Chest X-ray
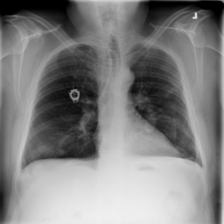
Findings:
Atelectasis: negative
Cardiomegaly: negative
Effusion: positive
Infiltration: negative
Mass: negative
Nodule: positive
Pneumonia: negative
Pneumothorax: negative
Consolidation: negative
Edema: negative
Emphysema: negative
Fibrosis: negative
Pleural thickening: negative
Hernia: negative